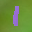
Label: 1